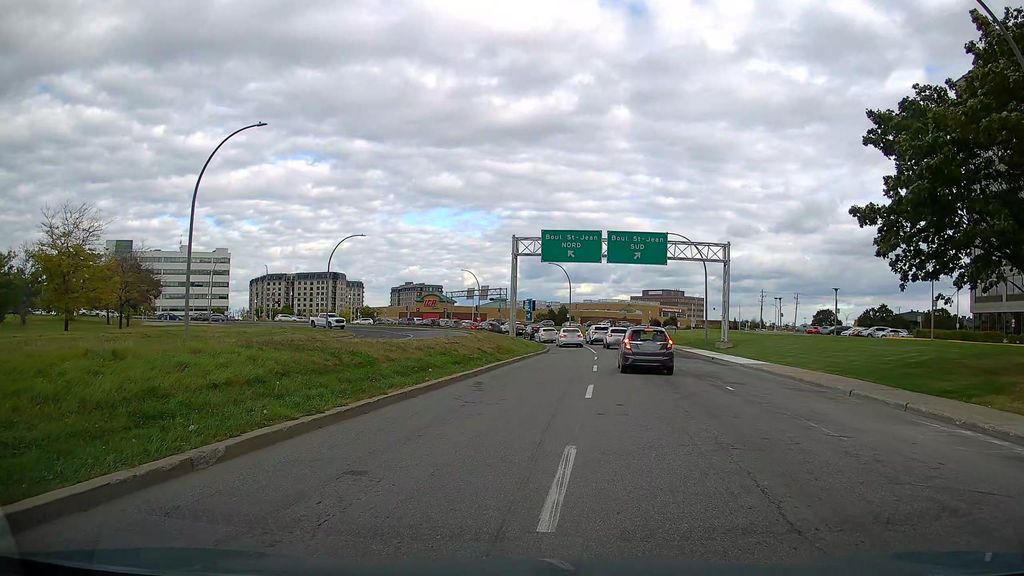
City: montreal